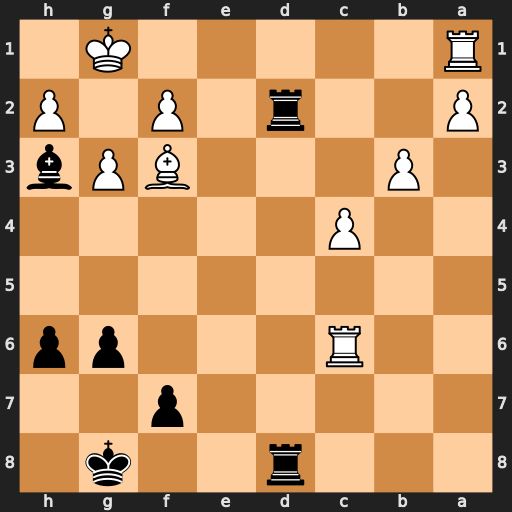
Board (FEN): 3r2k1/5p2/2R3pp/8/2P5/1P3BPb/P2r1P1P/R5K1
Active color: b
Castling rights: -
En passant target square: -
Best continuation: R8d3 Bg4 Bxg4